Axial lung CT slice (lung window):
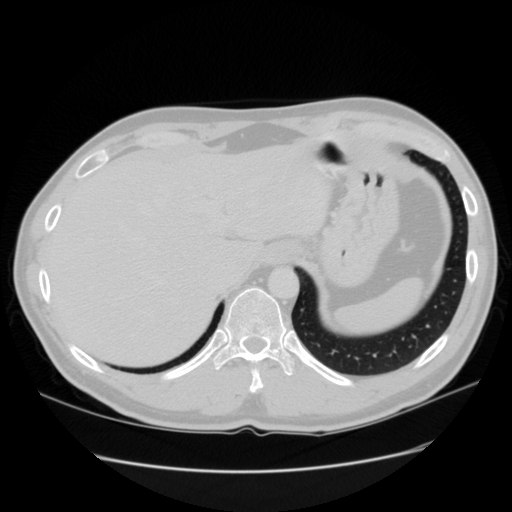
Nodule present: no